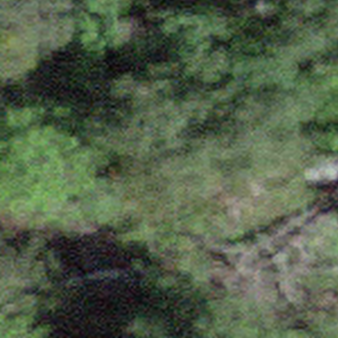
Label: other